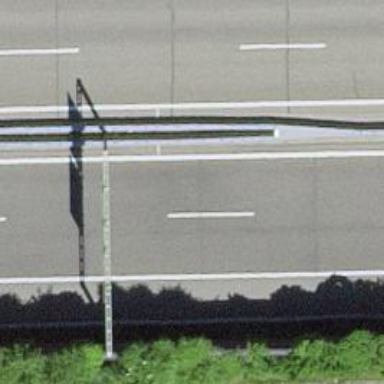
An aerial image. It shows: Motorway.